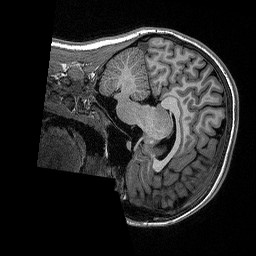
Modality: T1w
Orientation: sagittal
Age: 20
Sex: female
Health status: healthy
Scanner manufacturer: siemens
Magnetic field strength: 1.5 T
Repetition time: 2.73 s
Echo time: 0.00357 s